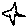
Label: star